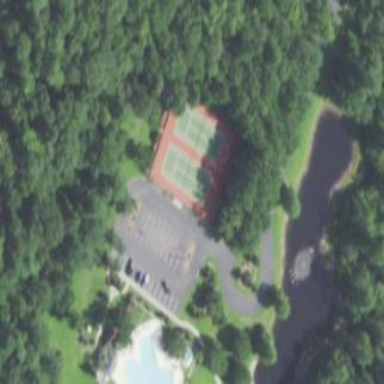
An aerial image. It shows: Tennis court in leisure pitch.